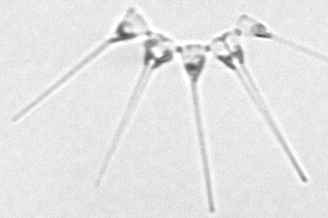
Label: Asterionellopsis_glacialis